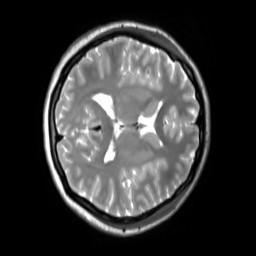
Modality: T2w
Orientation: axial
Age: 19
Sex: female
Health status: ill
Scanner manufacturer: siemens
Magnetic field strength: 3 T
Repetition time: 2.8 s
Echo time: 0.326 s